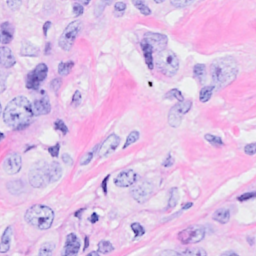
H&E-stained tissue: Breast